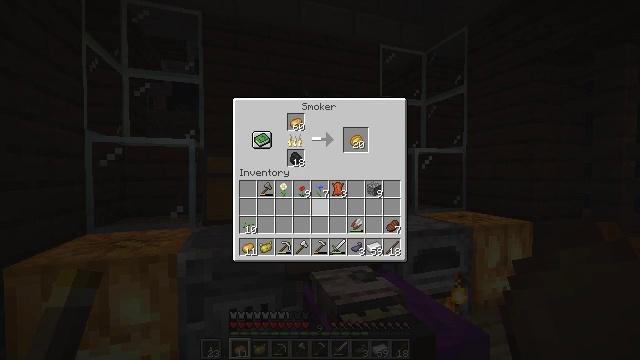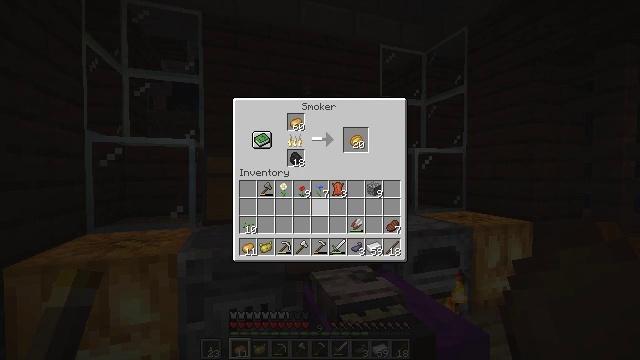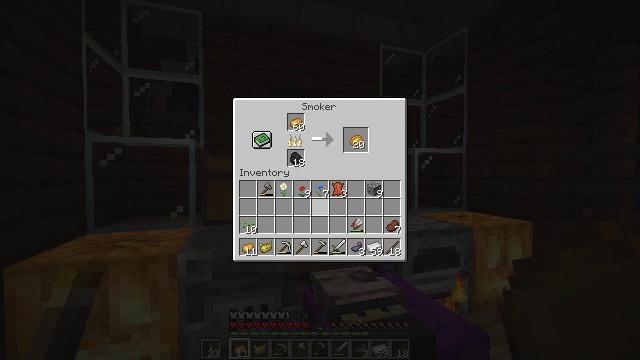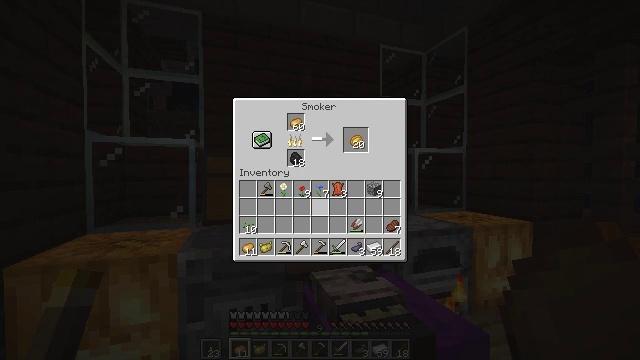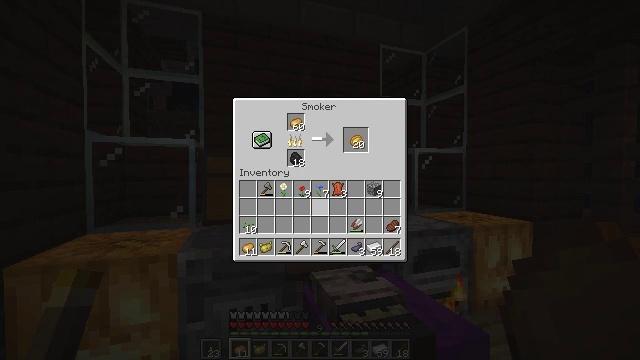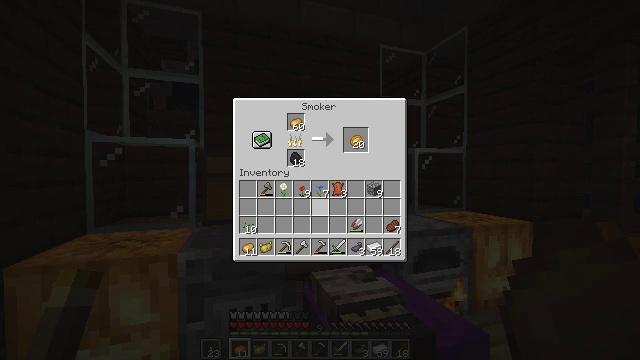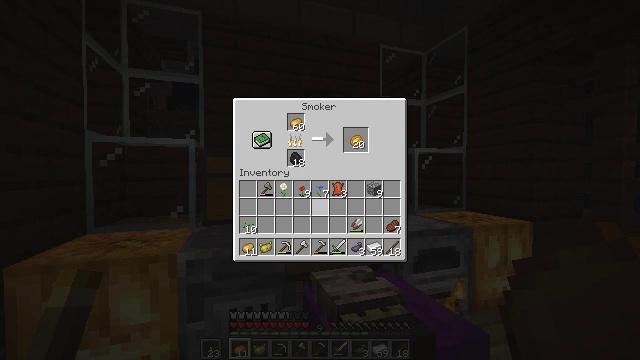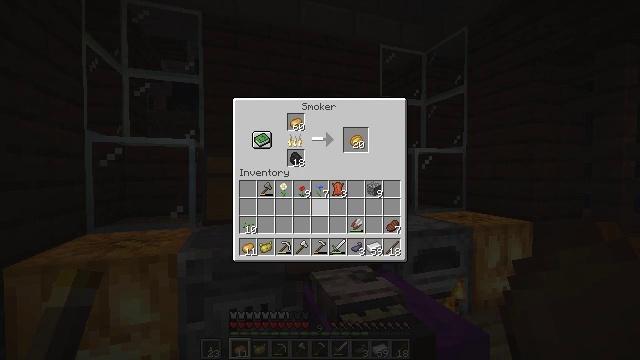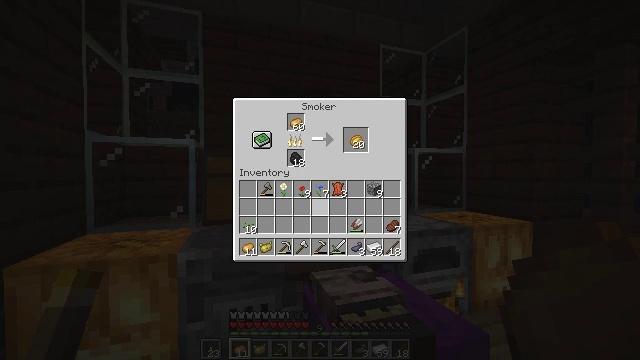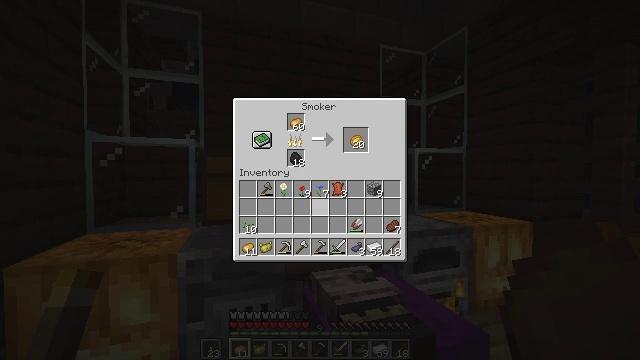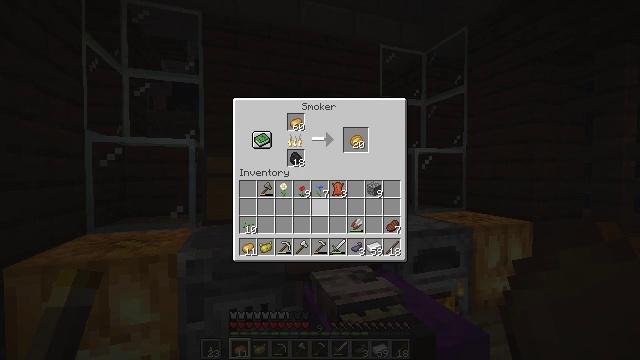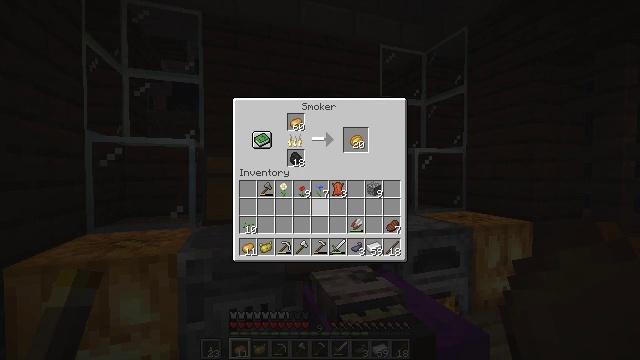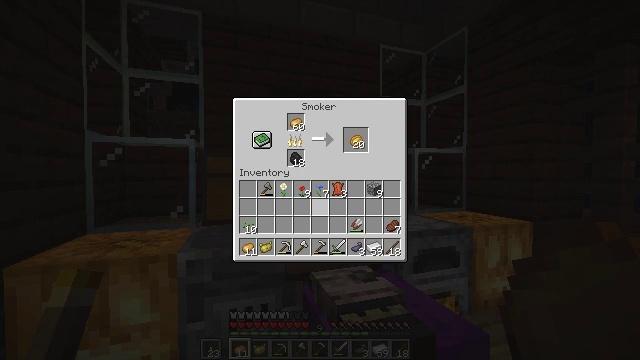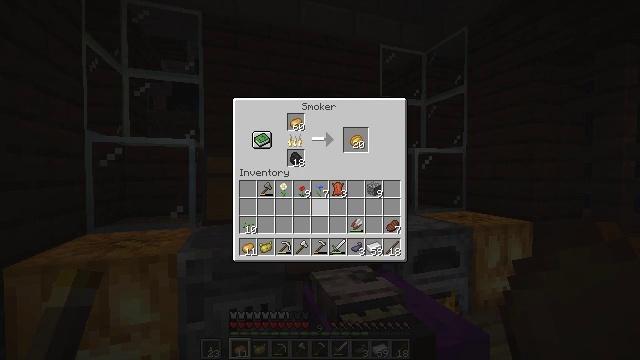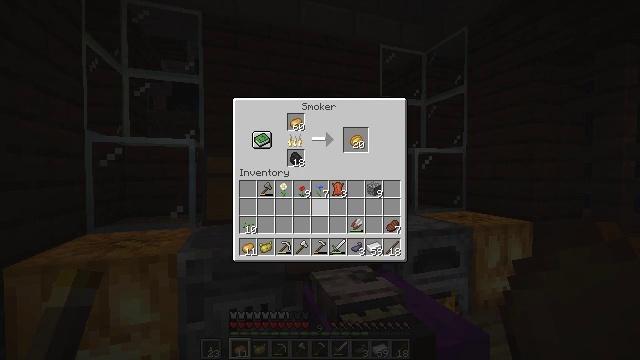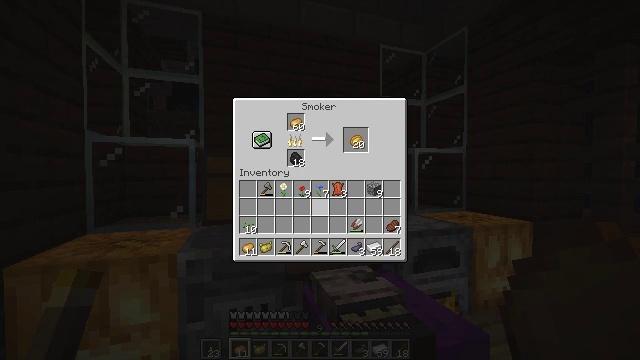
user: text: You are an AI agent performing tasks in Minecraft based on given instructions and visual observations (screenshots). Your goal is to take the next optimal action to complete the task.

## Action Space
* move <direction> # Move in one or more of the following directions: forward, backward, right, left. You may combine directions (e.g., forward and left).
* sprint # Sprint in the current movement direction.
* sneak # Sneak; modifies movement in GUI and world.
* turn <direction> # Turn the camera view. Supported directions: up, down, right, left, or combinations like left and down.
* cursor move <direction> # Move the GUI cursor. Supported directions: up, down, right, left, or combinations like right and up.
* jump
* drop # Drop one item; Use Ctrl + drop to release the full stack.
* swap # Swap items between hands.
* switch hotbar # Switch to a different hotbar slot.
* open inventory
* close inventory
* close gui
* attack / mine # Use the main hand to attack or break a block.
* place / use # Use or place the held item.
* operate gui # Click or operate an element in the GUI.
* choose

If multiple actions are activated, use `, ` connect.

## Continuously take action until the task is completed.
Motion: motion action
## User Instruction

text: Smelt a baked potato.
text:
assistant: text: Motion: no_op
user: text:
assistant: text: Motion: no_op
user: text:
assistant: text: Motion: no_op
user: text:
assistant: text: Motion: no_op
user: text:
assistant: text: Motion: no_op
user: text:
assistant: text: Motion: no_op
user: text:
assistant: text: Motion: no_op
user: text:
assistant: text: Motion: no_op
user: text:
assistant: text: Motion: no_op
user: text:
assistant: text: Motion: no_op
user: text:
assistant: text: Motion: no_op
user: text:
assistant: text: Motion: no_op
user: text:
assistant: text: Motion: no_op
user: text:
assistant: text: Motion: no_op
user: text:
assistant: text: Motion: no_op
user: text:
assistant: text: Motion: no_op
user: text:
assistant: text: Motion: no_op
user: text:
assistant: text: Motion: no_op
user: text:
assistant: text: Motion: no_op
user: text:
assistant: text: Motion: no_op
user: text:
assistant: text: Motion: no_op
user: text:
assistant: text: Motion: no_op
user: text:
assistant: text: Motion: no_op
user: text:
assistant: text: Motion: no_op
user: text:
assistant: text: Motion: no_op
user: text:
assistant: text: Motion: no_op
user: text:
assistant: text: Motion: no_op
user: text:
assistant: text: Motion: no_op
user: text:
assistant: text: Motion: no_op
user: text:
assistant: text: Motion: no_op